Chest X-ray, PA view. Patient: 43 years old, sex M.
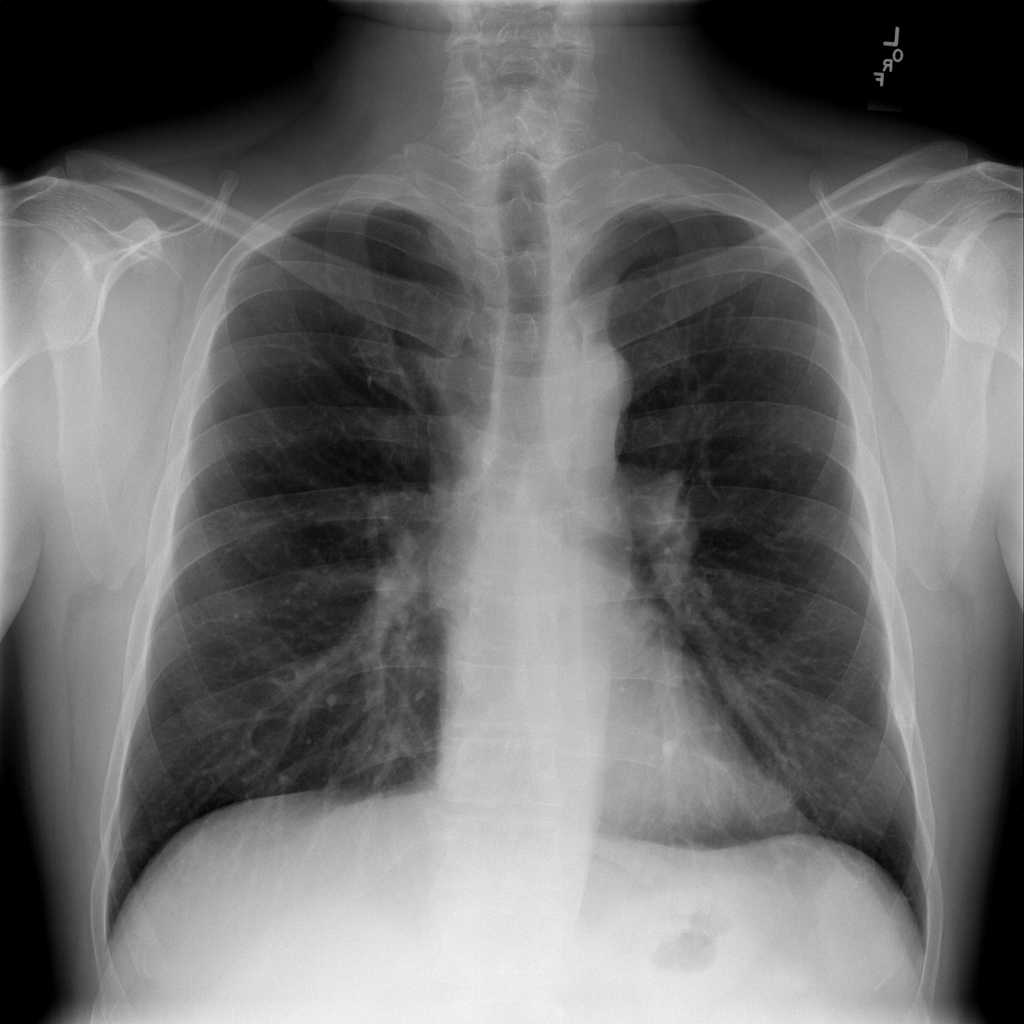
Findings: No Finding